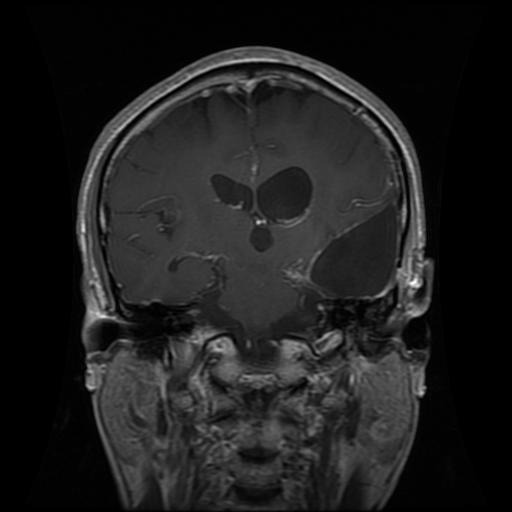
Label: glioma